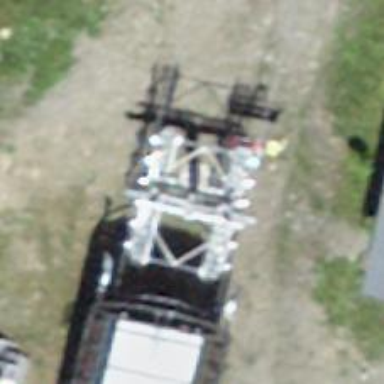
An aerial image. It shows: Pylon used for aerialway.